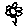
Label: flower